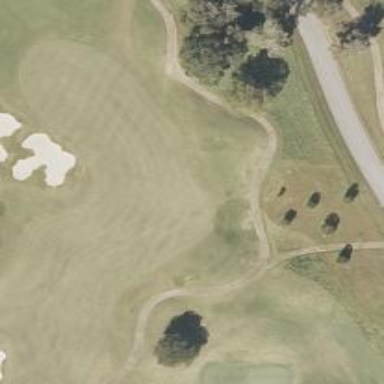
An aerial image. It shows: View of golf hole.